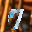
Label: 7